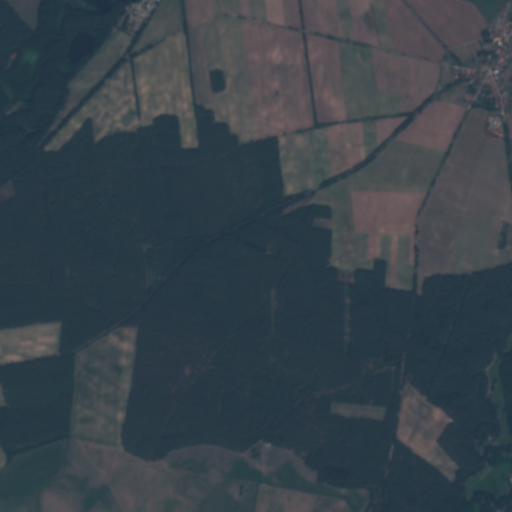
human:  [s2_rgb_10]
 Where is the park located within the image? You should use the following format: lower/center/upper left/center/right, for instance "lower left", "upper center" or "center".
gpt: The park is located in the upper right of the image.
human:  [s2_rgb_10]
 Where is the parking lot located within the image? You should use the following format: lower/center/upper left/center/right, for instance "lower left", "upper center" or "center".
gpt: The parking lot is located in the upper right of the image.
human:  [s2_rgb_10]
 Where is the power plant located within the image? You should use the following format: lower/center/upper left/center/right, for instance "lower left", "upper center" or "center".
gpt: There is no power plant in the image.